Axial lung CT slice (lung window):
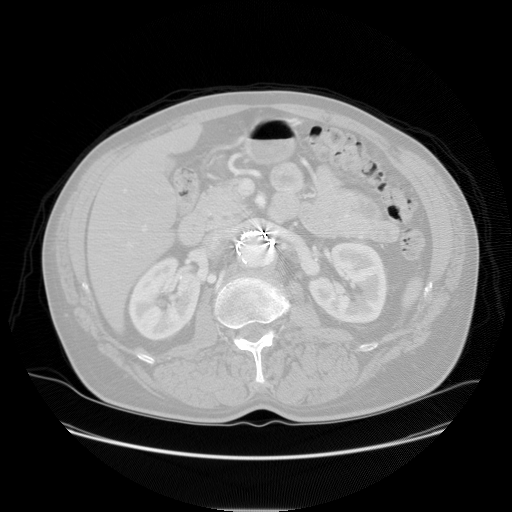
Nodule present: no